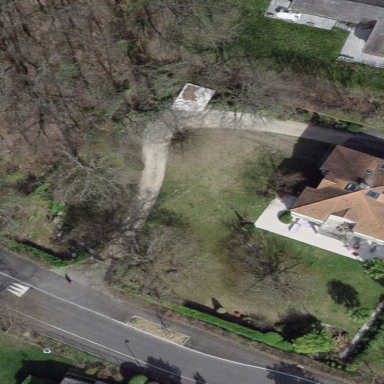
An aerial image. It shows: Garden enclosed by fence.